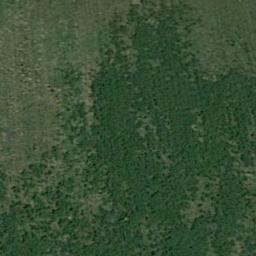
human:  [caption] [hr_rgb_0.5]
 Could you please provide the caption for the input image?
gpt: The entire image is dominated by grass .

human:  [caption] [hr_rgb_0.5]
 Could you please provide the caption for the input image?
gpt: This meadow has different sparsity in different places .

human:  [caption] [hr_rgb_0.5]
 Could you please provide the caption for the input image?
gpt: The meadow is dense but uneven .

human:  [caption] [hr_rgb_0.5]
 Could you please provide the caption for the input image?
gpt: Sparse grass growing on the lawn, Exposing the brown ground .

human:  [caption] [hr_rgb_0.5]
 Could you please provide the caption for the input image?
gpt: A sparse green meadow with some grass .